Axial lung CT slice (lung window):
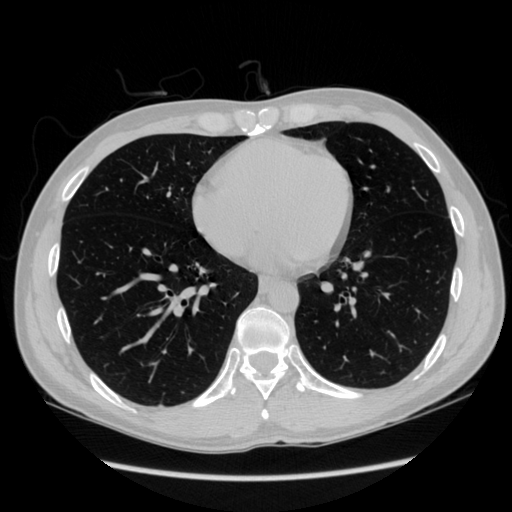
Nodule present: no